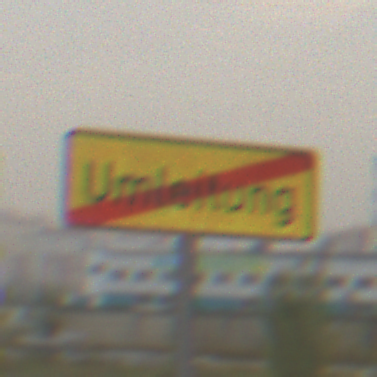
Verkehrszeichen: EndeDerUmleitungsankuendigung
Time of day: MorningAfternoon
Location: Outdoor (Suburban)
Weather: Overcast
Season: NotSpecified
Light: Natural